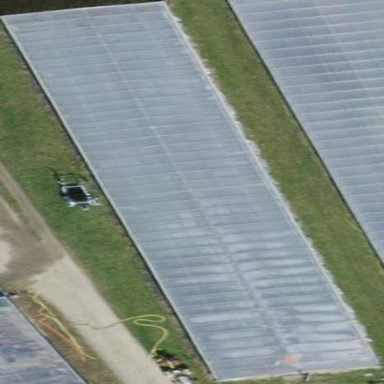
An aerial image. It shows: Greenhouse.